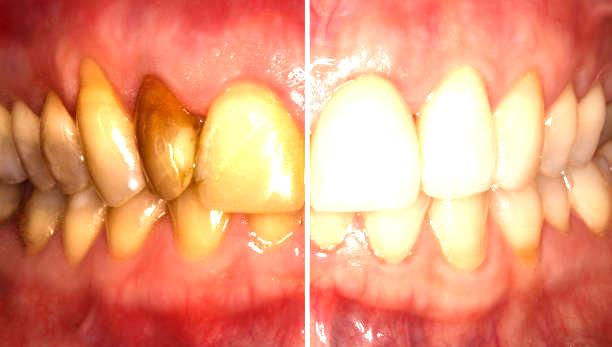
Condition: Gingivitis